Question: I have a table filled with comboboxes,
What I want to do is the folowing: If an element in a combobox is selected, then automatically change the selection on another combo (the reciprocal).
I can't figureout a way to do it. Here I post an image describing what I want to do.

The code of my table is the following:
'''
public void createCriteriaMatrix(){
jTableCriteria = new JTable();
// COLUMNS
String[] column = new String[problem.getCriteria()+1];
for(int i=0; i<problem.getCriteria()+1; i++){
column [i] = " "+i;
if(i==0){
column [i] = " ";
}
}
// DATA CELLS
String [][] data = new String[problem.getCriteria()][problem.getCriteria()+1];
for(int j=0; j<problem.getCriteria()+1; j++){
for(int i=0; i<problem.getCriteria(); i++){
data [i][j]=" ";
if(j==0){
data [i][j] = " "+(i+1);
}
}
}
//SOME TABLE FORMAT
DefaultTableModel model = new DefaultTableModel(data , column ){
@Override
public boolean isCellEditable(int row, int column) {
return column != 0;
}
};
//Calling to RenderCells() to format cell colors
jTableCriteria.setDefaultRenderer (Object.class, new RenderCells());
jTableCriteria.setModel(model);
jTableCriteria.getTableHeader().setReorderingAllowed(false);
this.placeCombosTable();
}
public void placeCombosTable(){
for(int i=0; i<=problem.getCriteria(); i++){
for(int j=0; j<=problem.getCriteria(); j++){
TableColumn weighting= jTableCriteria.getColumnModel().getColumn(i);
JComboBox comboBox = new JComboBox();
comboBox.addItem("1");
comboBox.addItem("2");
comboBox.addItem("3");
comboBox.addItem("4");
comboBox.addItem("5");
comboBox.addItem("6");
comboBox.addItem("7");
comboBox.addItem("1/2");
comboBox.addItem("1/3");
comboBox.addItem("1/4");
comboBox.addItem("1/5");
comboBox.addItem("1/6");
comboBox.addItem("1/7");
if(i==j){
comboBox.setSelectedIndex(0);
}
weighting.setCellEditor(new DefaultCellEditor(comboBox));
}
}
}
'''
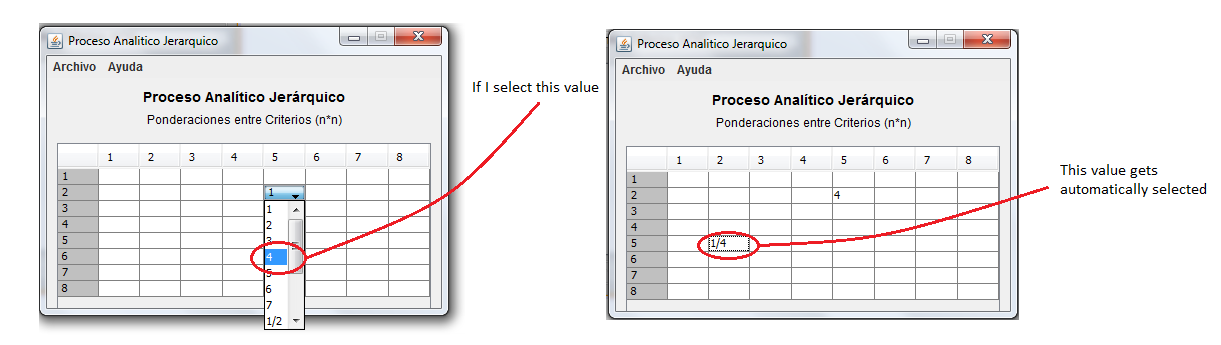
Answer: - use code example from official Oracle tutorial <URL> another cell in XxxTableModel
---
- I'd be
1. to use DefaultTableModel
2. there is to override getColumnClass for JComboBox (to have to contains integer to avoiding parsing)
3. isCellEditable
4. setValueAt in SSCCE form